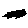
Label: zigzag